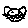
Label: cat